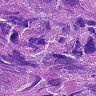
Metastatic tissue present: yes